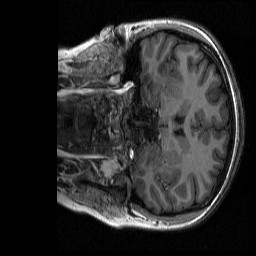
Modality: T1w
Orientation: coronal
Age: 22
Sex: female
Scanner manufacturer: siemens
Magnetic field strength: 3 T
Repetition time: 2.3 s
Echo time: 0.00298 s